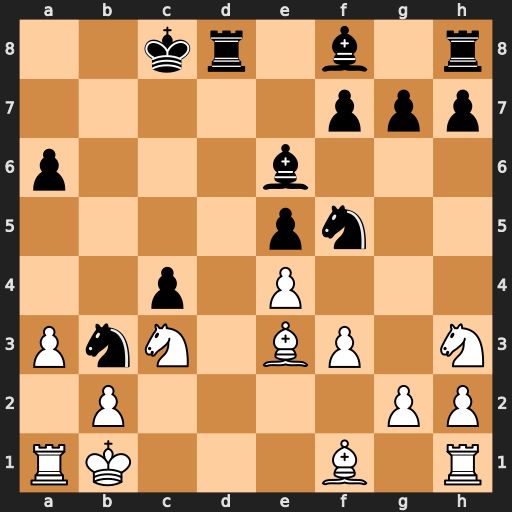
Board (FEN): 2kr1b1r/5ppp/p3b3/4pn2/2p1P3/PnN1BP1N/1P4PP/RK3B1R
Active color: w
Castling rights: -
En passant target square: -
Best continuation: exf5 Bxf5+ Ka2 Nxa1 Kxa1